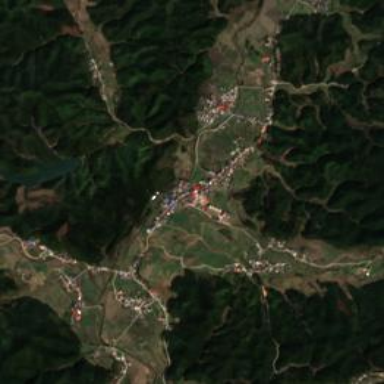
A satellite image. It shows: Ethnic township within town.